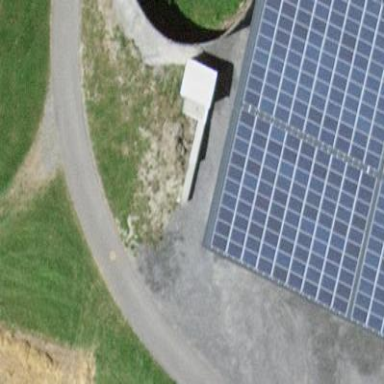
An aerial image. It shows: Solar power generator.